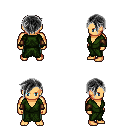
a pixel art fantasy rpg character, male body template, human, tanned skin, green robe, teal pants, gray pixie cut hairstyle, leather bracers, four views (front, back, left, right), 2x2 character sprite sheet, small pixel art, hard edges, no anti-aliasing